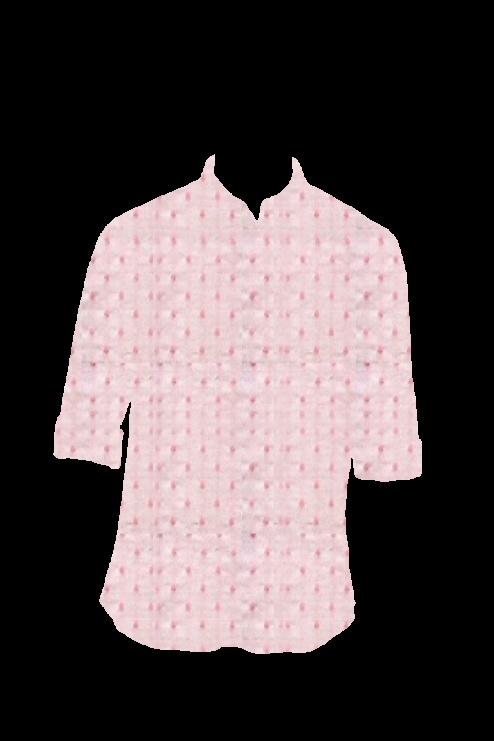
pink polka dot tee